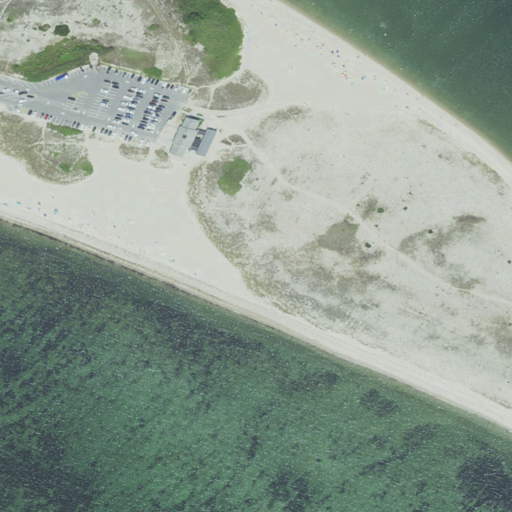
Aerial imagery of beach in Massachusetts named Kalmas Park Beach containing barren land, open water, high intensity development, low intensity development, and medium intensity development